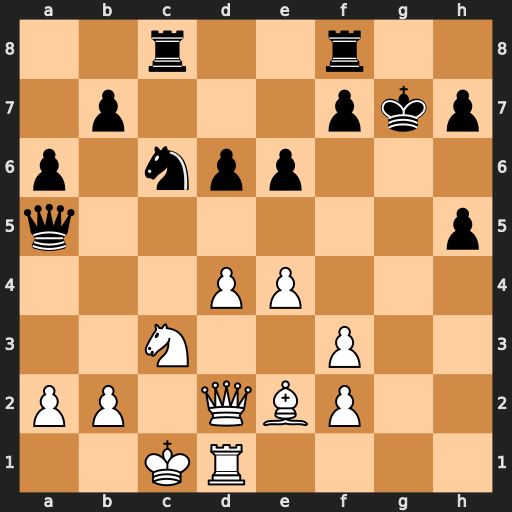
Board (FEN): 2r2r2/1p3pkp/p1npp3/q6p/3PP3/2N2P2/PP1QBP2/2KR4
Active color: w
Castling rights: -
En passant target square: -
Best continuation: Rg1+ Kf6 d5